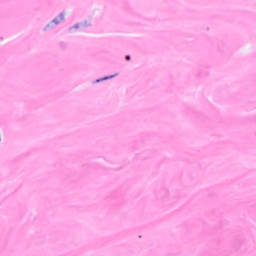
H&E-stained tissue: Breast